Field crop: tomato
Growth stage: 1
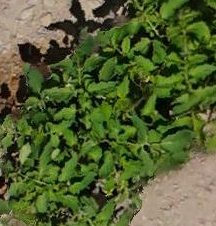
Species: tomato